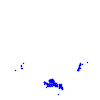
Particle: electron